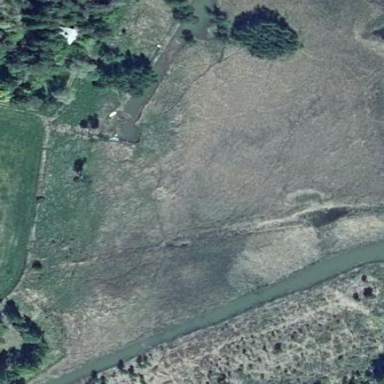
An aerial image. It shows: Wetland area dominated by reedbeds.